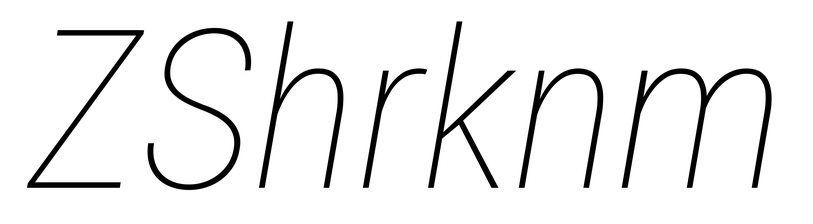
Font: Roboto-Italic_Condensed_Thin_Italic